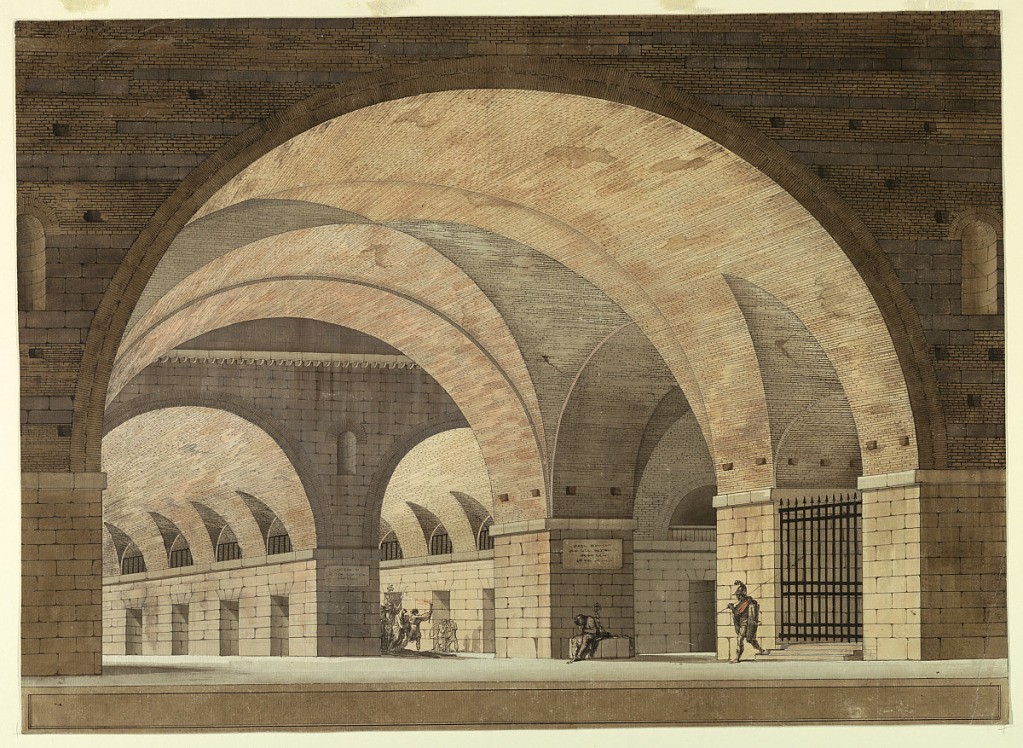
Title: Stage Design, Prison Interior
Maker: Felice Giani, Italian, 1758–1823
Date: early 19th century
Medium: Pen and black and gray ink, brush and wash, black chalk on paper
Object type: Drawing
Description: Horizontal rectangle. Design for a stage set.  View of prison cells through enormous vault.  Series of vaulted spaces/hallways.  Small figures, prisoners and guards, at the right hand side of the composition: prisoner in chains, armed guard on watch, and crowd of people approaching with a torch.